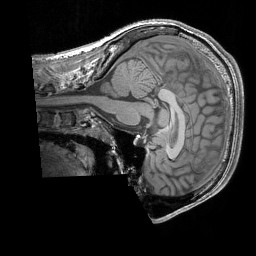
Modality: T1w
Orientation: sagittal
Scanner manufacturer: siemens
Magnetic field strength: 3 T
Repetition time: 1.83 s
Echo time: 0.00303 s